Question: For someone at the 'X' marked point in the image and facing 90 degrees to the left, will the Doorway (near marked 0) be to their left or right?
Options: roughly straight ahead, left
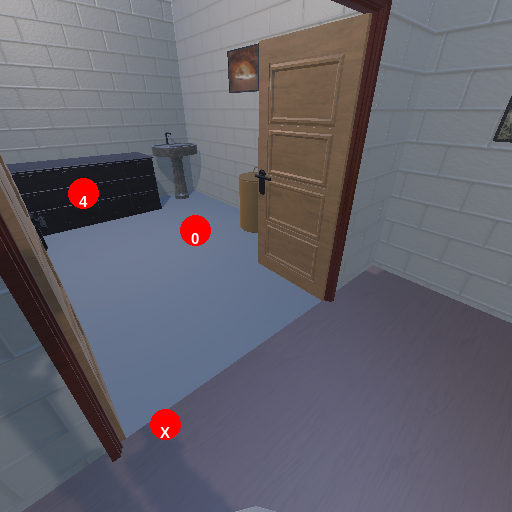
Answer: roughly straight ahead